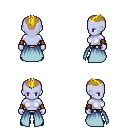
a pixel art fantasy rpg character, female body template, dark elf, purple skin, overskirt, gold greaves, blonde short mohawk hairstyle, cloth bracers, black shoes, four views (front, back, left, right), 2x2 character sprite sheet, small pixel art, hard edges, no anti-aliasing